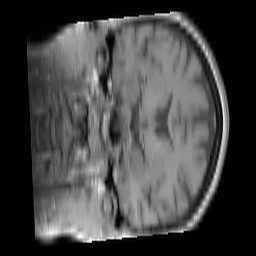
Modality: T1w
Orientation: coronal
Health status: ill
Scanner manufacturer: siemens
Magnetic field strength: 3 T
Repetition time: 0.44 s
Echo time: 0.00266 s